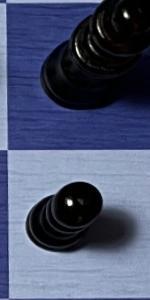
Label: Pawn_Black